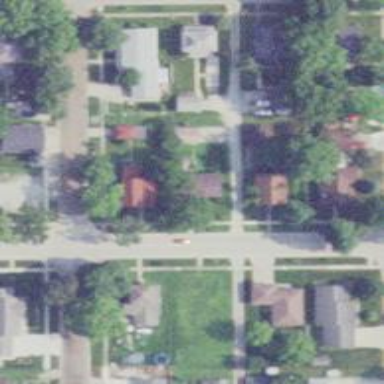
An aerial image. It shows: Alley classified as service road.